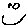
Label: smiley face